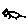
Label: cat